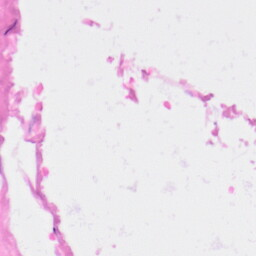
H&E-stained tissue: Kidney